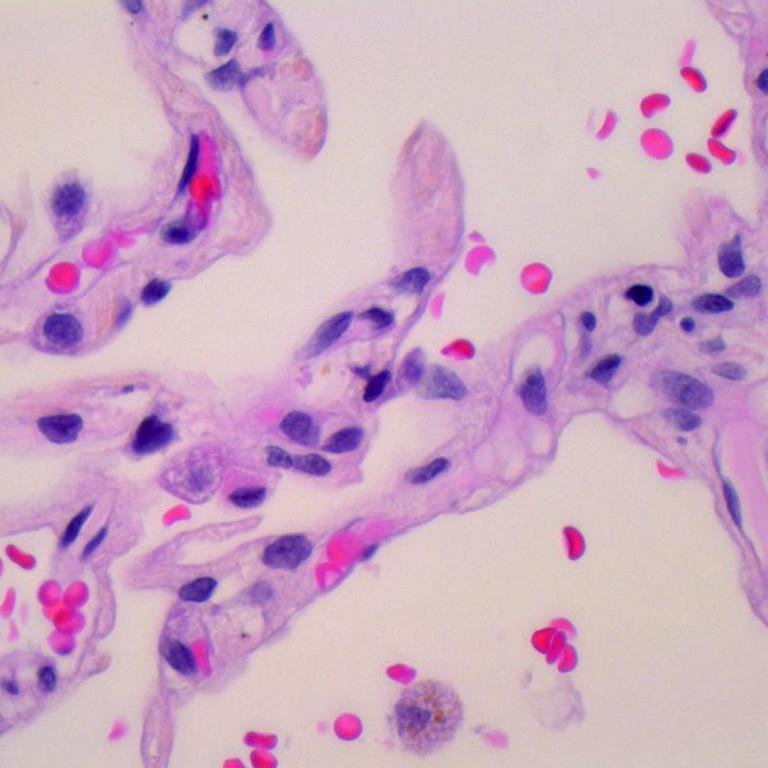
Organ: lung
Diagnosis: benign